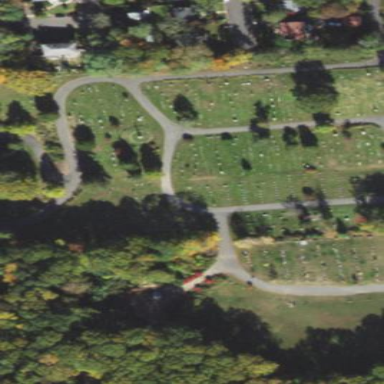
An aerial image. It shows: Sector in the cemetery.